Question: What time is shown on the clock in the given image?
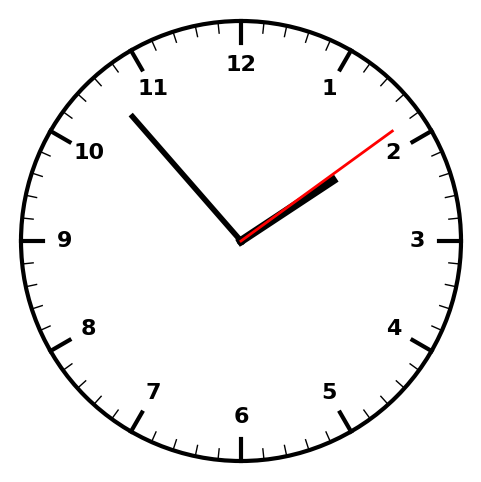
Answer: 01:53:09